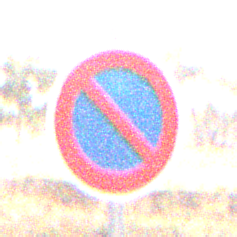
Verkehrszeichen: EingeschraenktesHalteverbot
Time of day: Midday
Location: Outdoor (Nature)
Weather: Clear
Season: NotSpecified
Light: Natural